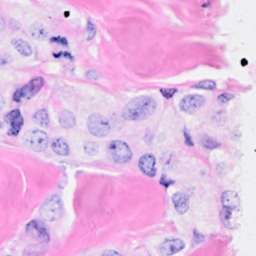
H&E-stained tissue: Breast